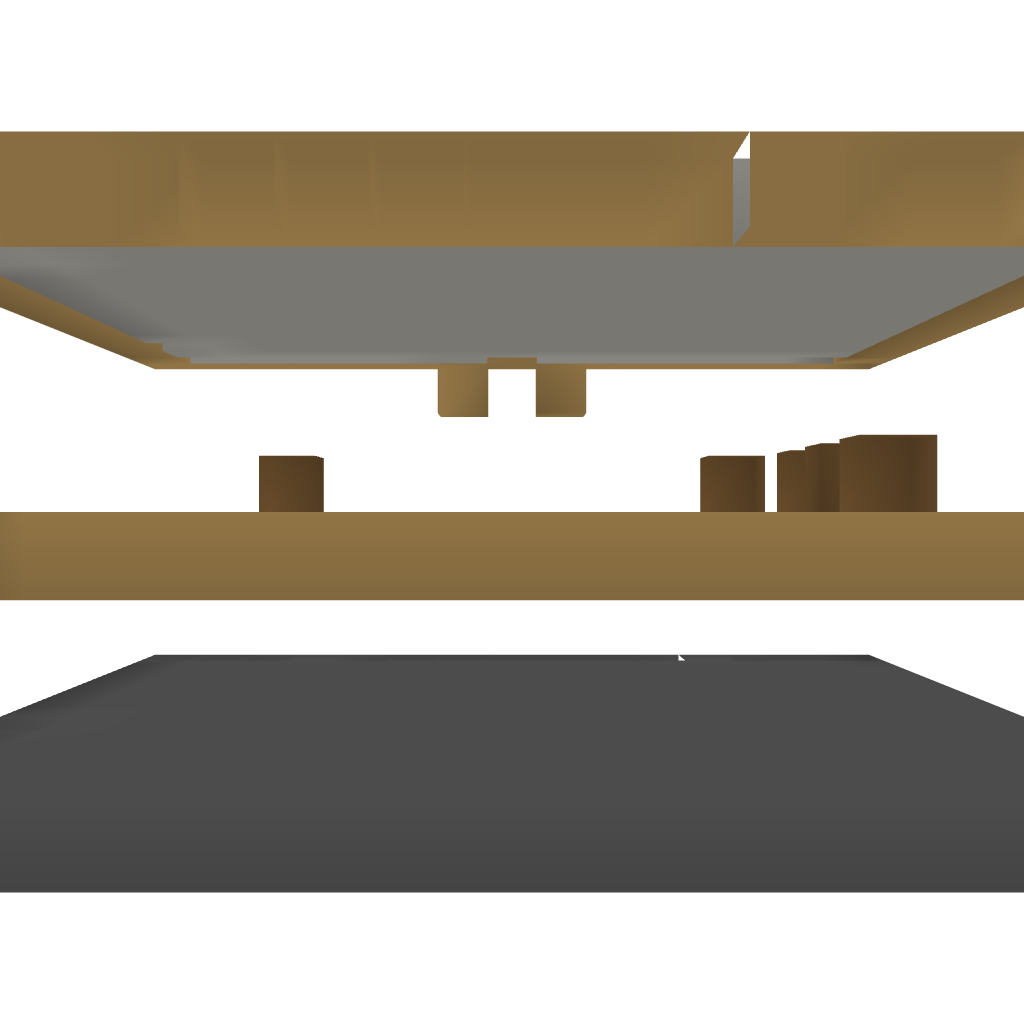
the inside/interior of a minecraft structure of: Swimming pool